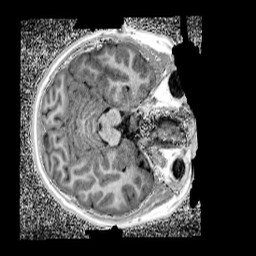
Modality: UNIT1_denoised
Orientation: axial
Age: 11
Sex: female
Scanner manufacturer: siemens
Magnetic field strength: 3 T
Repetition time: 4 s
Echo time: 0.00299 s